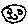
Label: moon